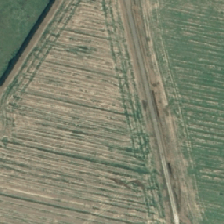
Land cover: shortrotation_cropland